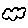
Label: cloud